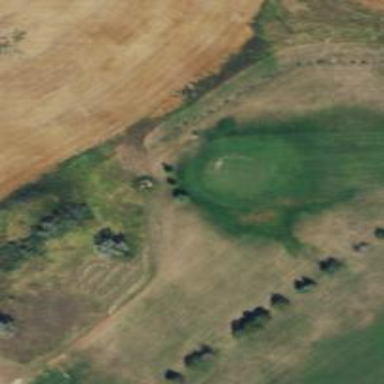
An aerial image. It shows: View of golf hole.